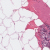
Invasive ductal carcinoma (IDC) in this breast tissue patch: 0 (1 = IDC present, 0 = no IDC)